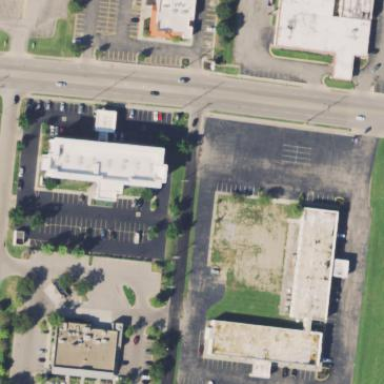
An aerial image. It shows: Motel building.